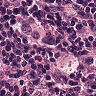
Metastatic tissue present: yes